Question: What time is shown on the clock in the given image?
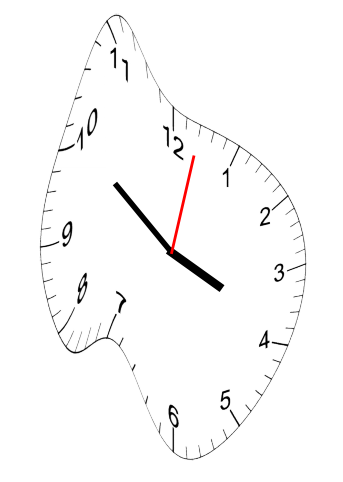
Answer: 03:51:02